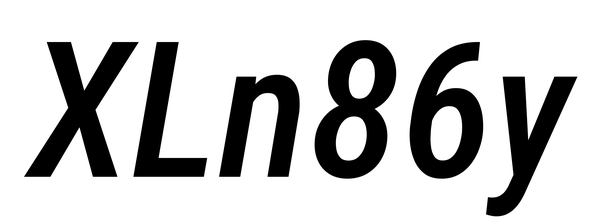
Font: Roboto-Italic_Condensed_Medium_Italic